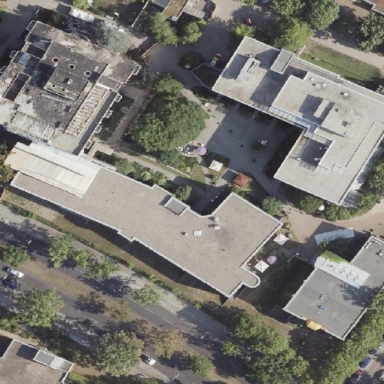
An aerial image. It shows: Hospital providing healthcare services.